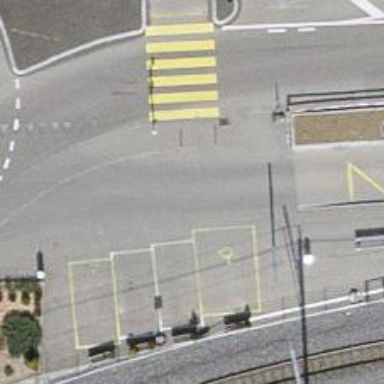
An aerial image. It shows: Asphalt driveway for service vehicles.